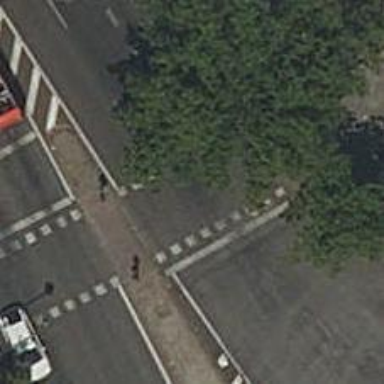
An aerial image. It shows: Road with traffic signals at the crossing.